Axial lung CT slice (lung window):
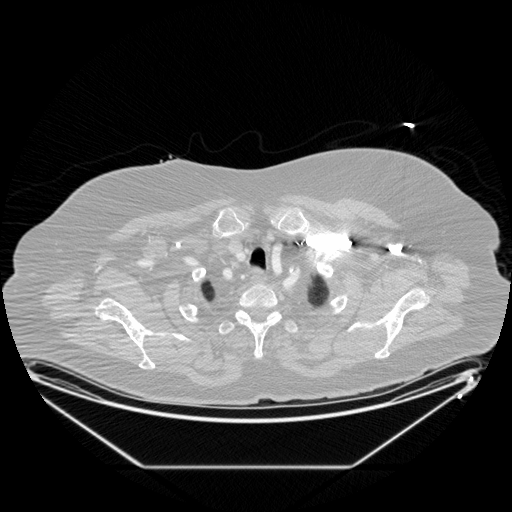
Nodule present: no